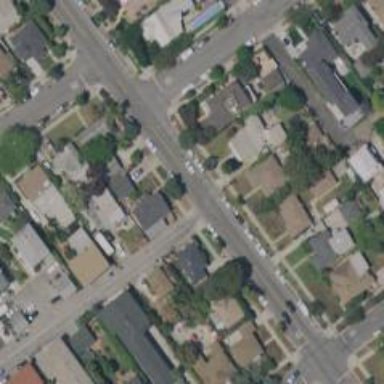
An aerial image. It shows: Residential alley serving as service road.